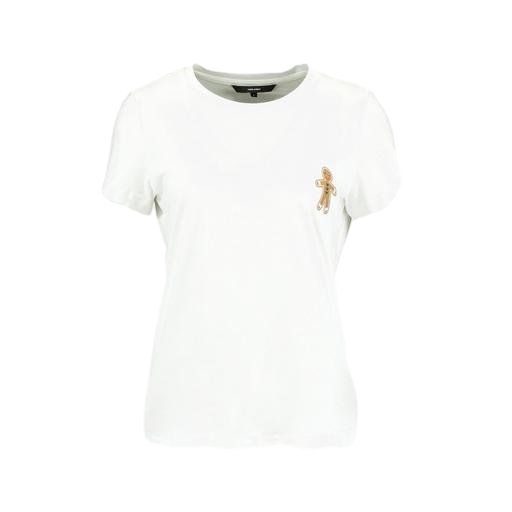
white petite t-shirt only macy, only white t-shirt, white pima t-shirt only macy, white background